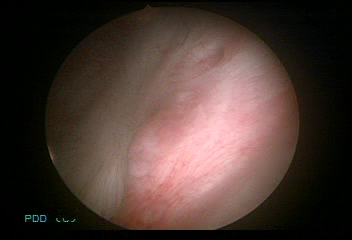
Modality: WLC
Class: Anatomical landmarks
Subclass: UreteralOrifice
Bladder cancer association: No
Annotated structures: Right ureteral orifice